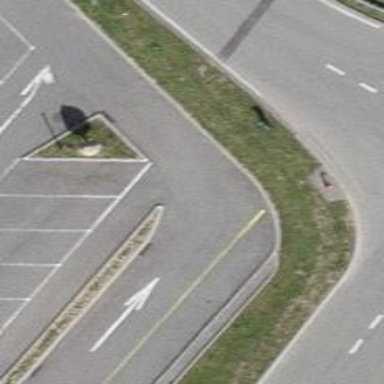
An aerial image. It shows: Road serving as parking aisle.